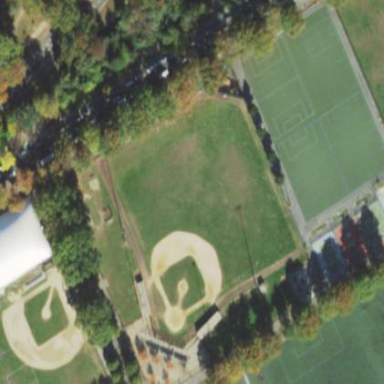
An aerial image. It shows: Baseball pitch for leisure land activities.